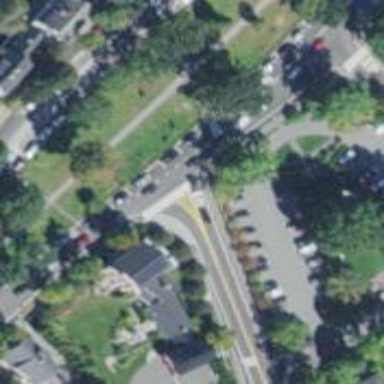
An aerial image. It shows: Marked crossing on footway.